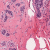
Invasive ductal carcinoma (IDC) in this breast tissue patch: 0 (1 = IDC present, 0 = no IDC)